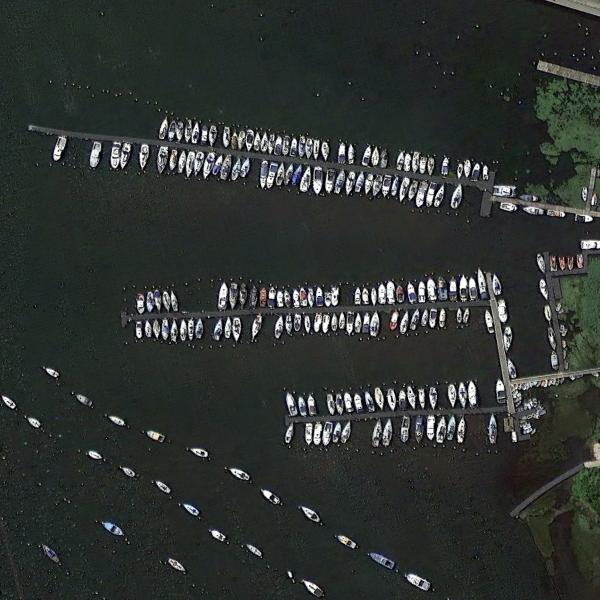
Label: Port